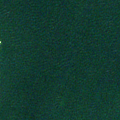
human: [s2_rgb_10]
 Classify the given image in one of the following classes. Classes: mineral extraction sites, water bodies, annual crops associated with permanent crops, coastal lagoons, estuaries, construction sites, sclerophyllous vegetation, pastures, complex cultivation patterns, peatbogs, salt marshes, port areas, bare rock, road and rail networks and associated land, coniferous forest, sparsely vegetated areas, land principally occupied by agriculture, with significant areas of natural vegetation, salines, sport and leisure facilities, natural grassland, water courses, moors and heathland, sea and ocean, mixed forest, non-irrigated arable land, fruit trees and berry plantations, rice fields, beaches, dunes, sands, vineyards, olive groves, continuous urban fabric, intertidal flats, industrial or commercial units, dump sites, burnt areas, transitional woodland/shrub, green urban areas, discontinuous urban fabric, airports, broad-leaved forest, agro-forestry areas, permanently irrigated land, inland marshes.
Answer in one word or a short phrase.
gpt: sea and ocean